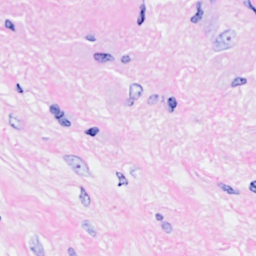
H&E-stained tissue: Breast